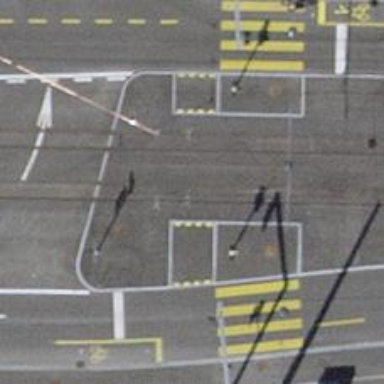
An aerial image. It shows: Tram crossing on the railway.